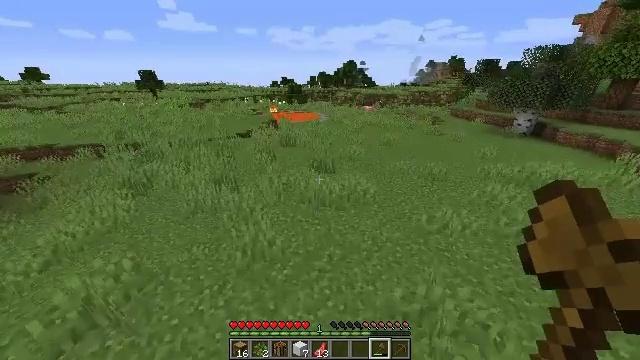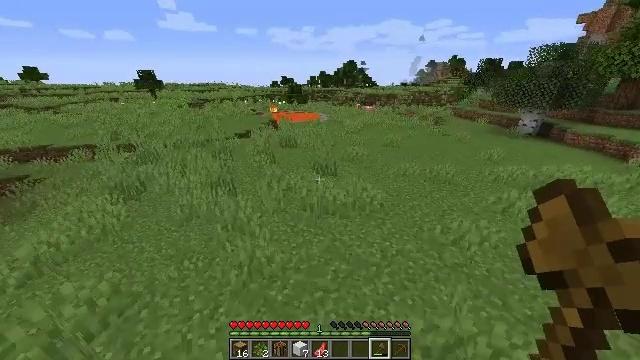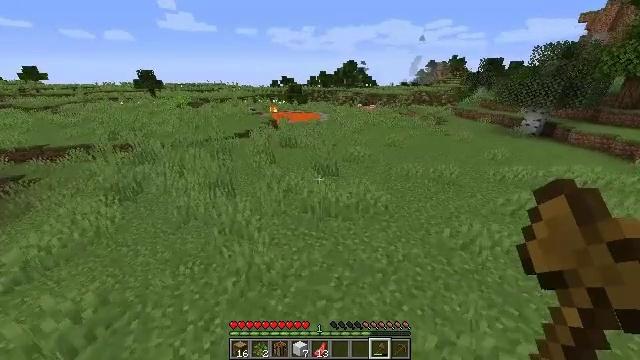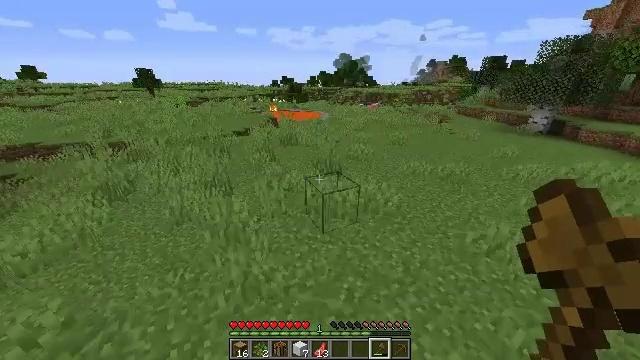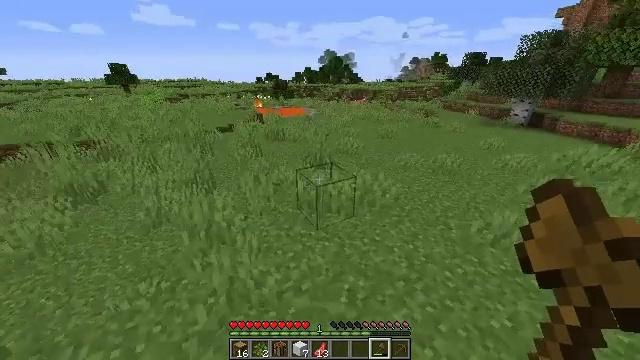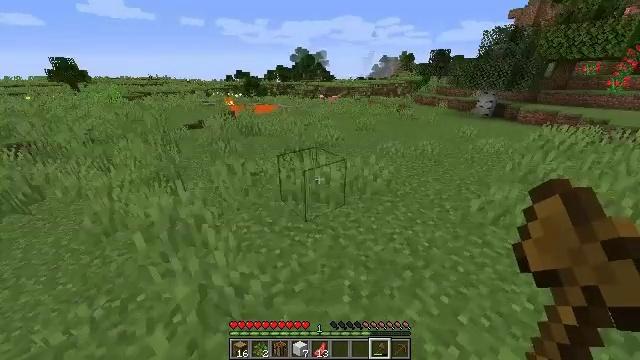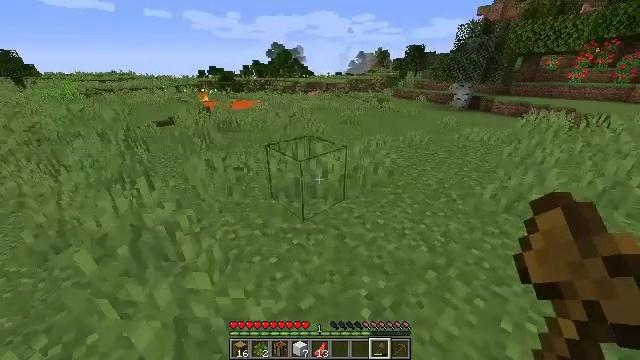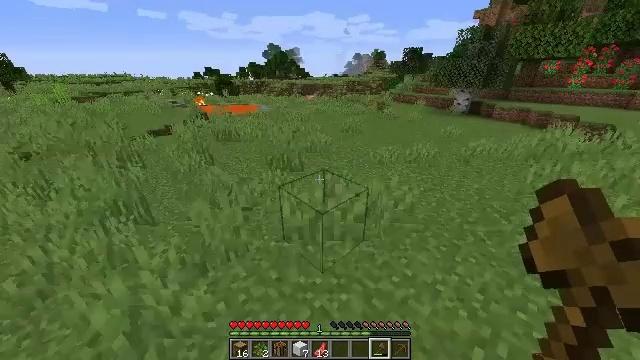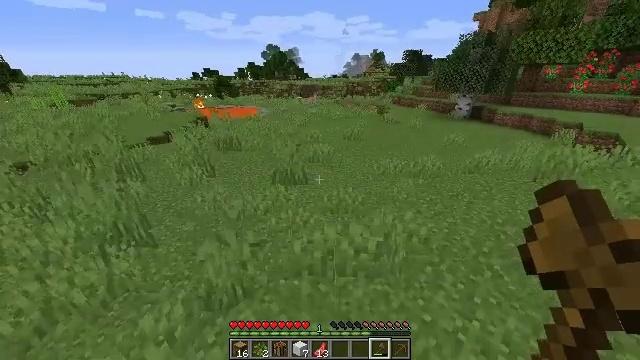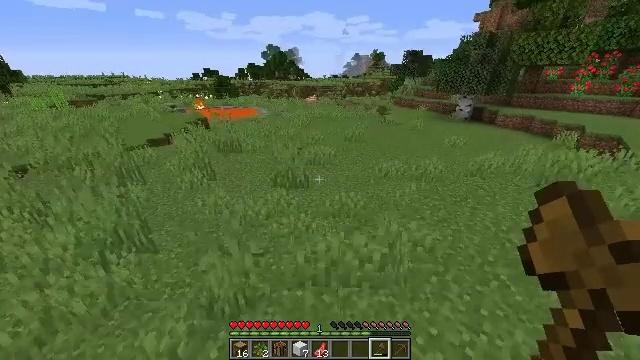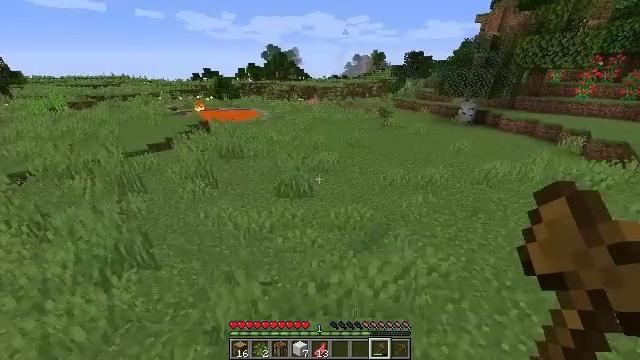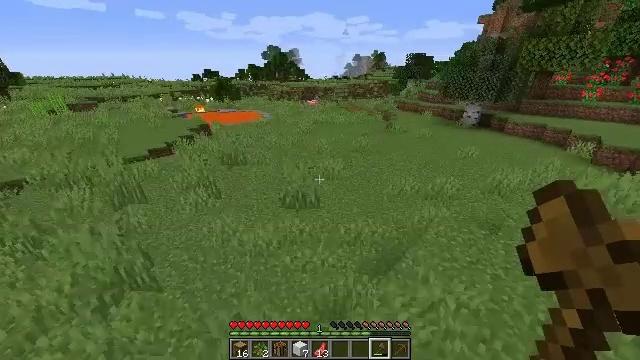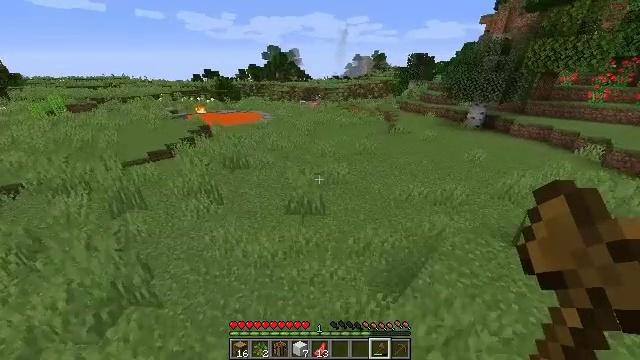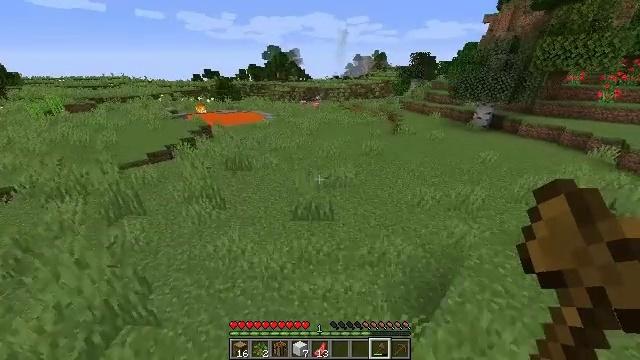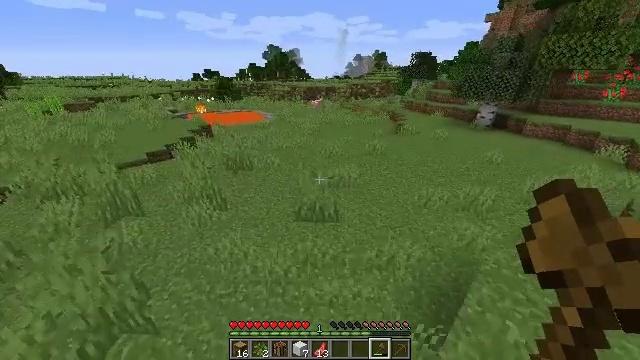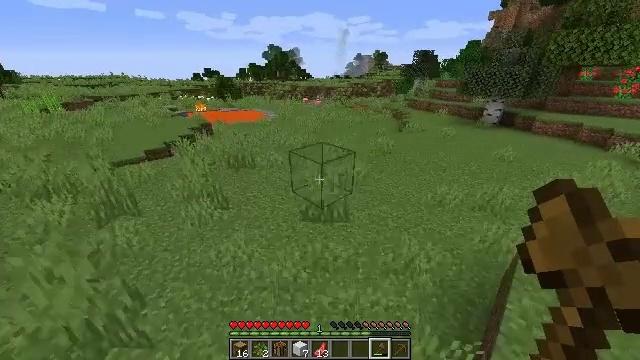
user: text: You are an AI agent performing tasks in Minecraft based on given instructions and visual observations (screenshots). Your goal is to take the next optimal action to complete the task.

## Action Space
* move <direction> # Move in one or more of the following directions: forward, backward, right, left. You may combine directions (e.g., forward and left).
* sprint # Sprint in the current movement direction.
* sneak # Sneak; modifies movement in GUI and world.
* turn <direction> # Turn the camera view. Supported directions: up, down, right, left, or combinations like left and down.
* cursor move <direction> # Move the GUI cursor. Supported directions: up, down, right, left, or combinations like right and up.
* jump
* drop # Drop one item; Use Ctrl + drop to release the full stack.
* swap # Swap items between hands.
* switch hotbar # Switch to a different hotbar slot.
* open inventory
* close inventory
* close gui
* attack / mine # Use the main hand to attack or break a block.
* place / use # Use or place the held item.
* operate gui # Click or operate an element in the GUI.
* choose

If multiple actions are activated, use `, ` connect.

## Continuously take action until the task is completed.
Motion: motion action
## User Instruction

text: Break the sugar cane.
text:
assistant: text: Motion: move forward and move left, jump
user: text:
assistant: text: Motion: move forward and move left, jump
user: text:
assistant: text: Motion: move forward and move left, jump
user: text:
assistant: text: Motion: move forward and move left, turn right, jump
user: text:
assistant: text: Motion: move forward and move left, turn right, jump
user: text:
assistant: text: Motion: move forward and move left, turn right, jump
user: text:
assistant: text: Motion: move forward and move left, jump
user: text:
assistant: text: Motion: move forward and move left, jump
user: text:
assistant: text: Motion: move forward and move left, jump
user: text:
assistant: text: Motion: move forward and move left, jump
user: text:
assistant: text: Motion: move forward and move left, jump
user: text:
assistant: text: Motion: move forward and move left, jump
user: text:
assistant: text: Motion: move forward and move left, jump
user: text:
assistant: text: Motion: move forward and move left, jump
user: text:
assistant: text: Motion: move forward and move left, jump
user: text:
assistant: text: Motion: move forward and move left, jump
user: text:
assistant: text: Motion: move forward and move left, jump
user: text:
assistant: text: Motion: move forward and move left, jump
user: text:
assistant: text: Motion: move forward and move left, turn right, jump
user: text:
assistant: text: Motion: move forward and move left, turn right, jump
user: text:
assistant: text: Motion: move forward and move left, jump
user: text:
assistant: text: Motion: move forward and move left, jump
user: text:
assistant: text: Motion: move forward and move left, jump
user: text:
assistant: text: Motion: move forward and move left, jump
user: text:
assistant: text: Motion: move forward and move left, jump
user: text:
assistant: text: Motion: move forward and move left, jump
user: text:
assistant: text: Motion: move forward and move left, jump
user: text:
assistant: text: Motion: move forward and move left, jump
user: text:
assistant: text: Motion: move forward and move left, jump
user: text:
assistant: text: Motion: move forward and move left, jump